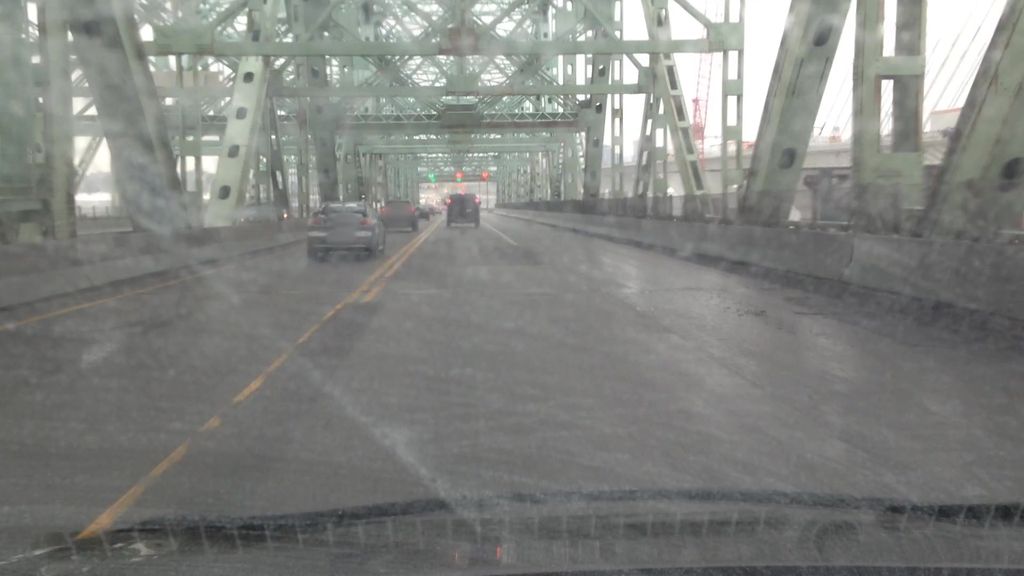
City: montreal